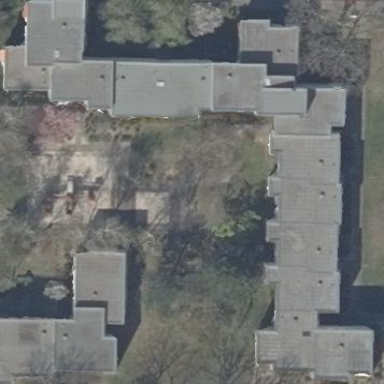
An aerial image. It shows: Building with apartments and flat roof.